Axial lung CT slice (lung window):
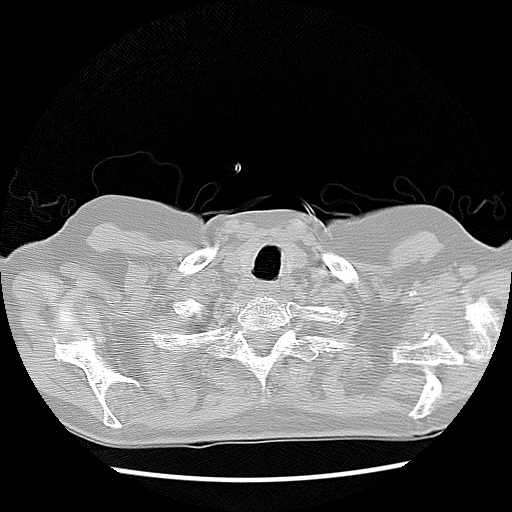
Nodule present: no